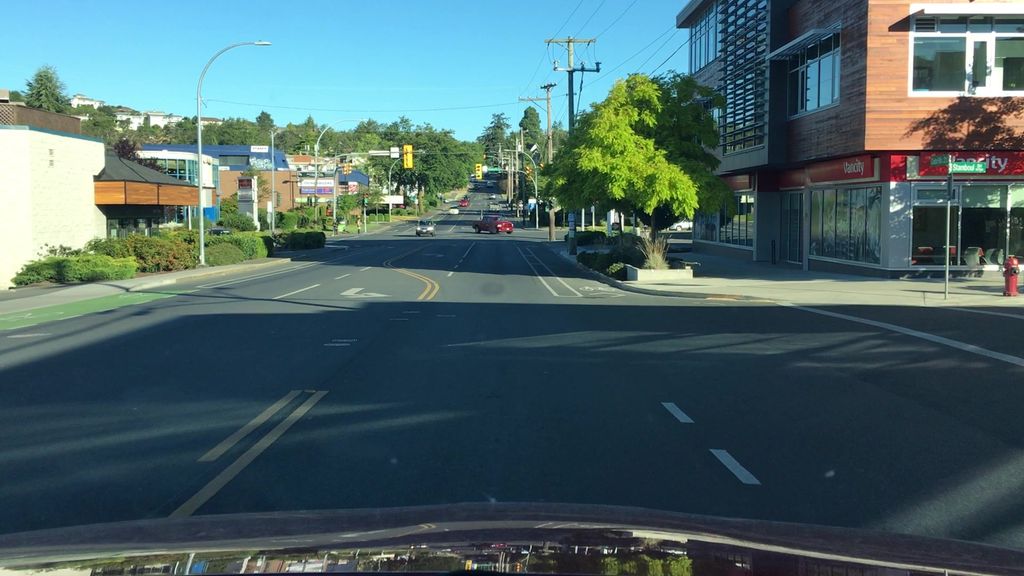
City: victoria